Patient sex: M
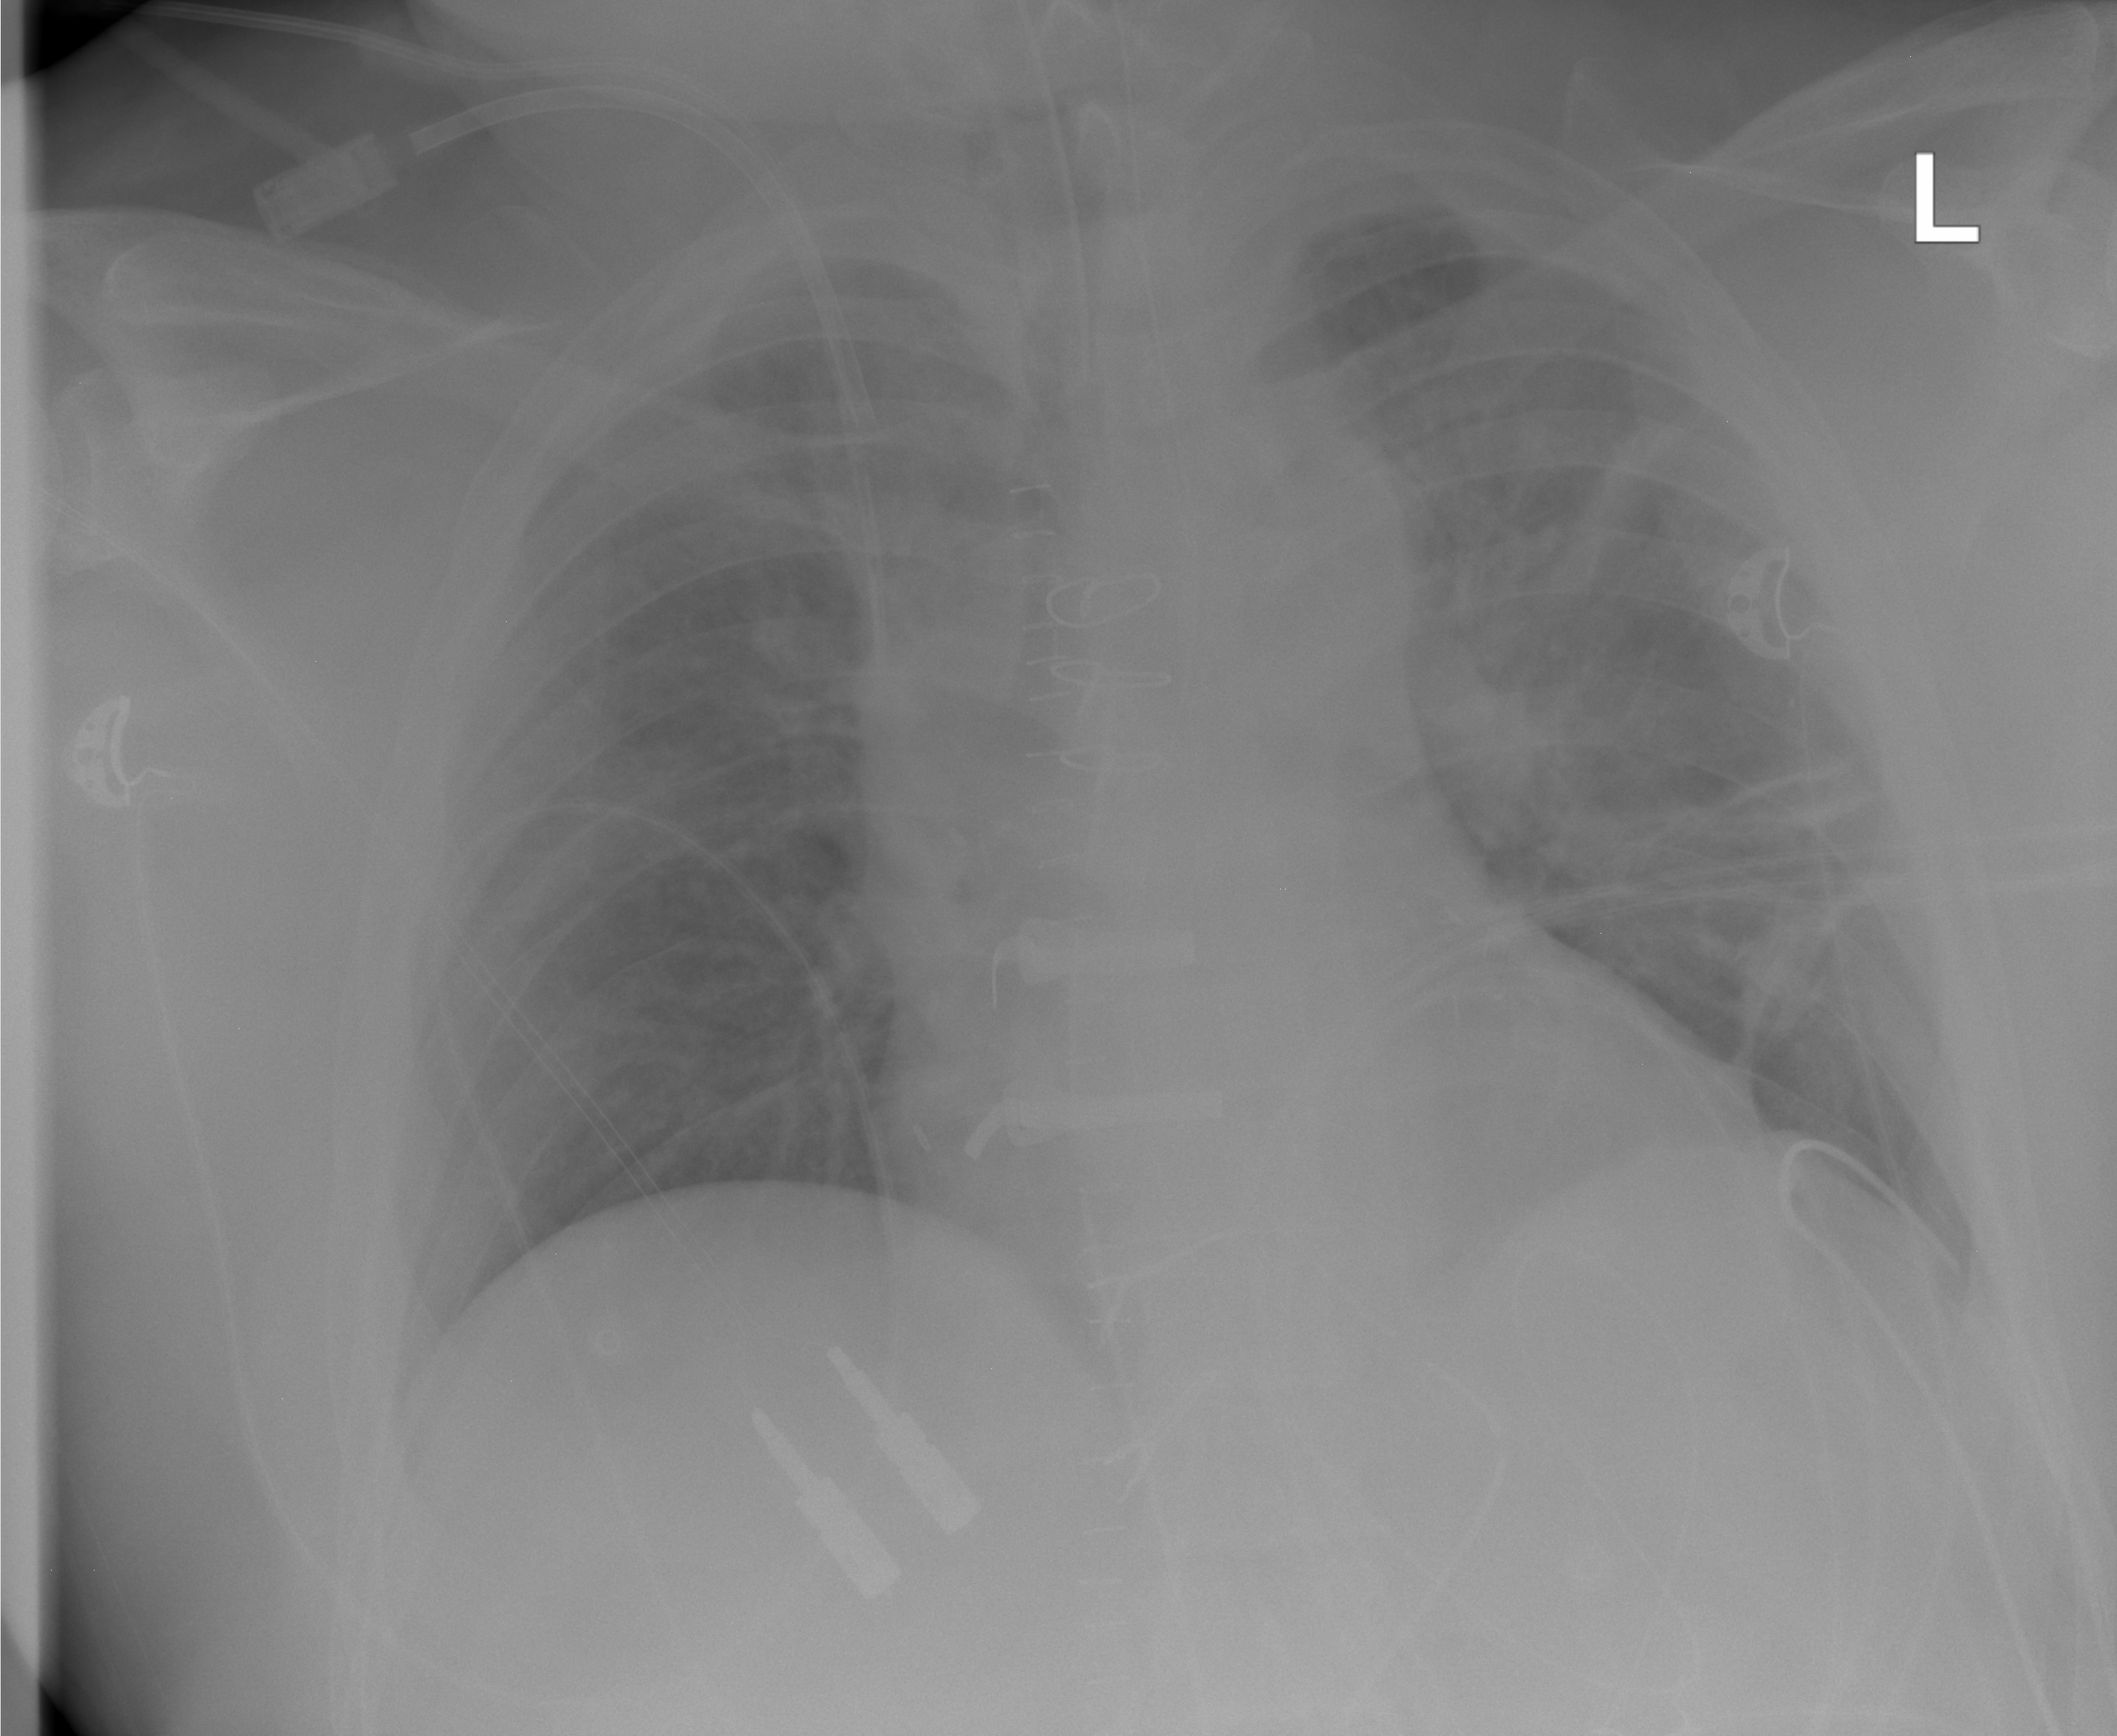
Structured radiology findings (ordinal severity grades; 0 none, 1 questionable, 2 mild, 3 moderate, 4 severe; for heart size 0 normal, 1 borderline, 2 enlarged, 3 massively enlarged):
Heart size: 2
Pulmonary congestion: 2
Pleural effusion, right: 0
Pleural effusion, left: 1
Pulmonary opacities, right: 1
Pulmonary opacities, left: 2
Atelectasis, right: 2
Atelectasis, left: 3